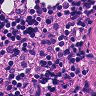
Metastatic tissue present: no